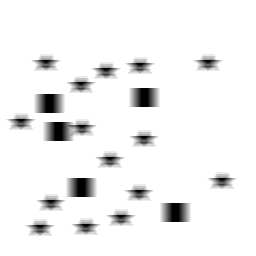
Squares: 5
Triangles: 0
Stars: 15
Total shapes: 20